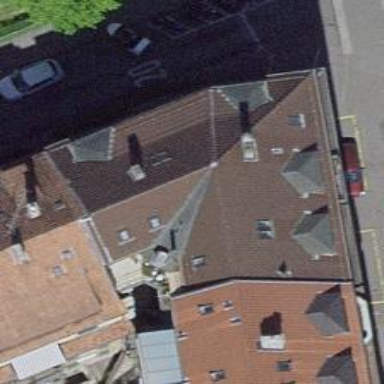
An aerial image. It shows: Beauty shop.